Question: Help me please!
I am having this error.
'''
Error: Cannot add or update a child row: a foreign key constraint fails (world.alarmes, CONSTRAINT fk_alarmes_registos1 FOREIGN KEY (idRegisto) REFERENCES registos (idRegisto) ON DELETE NO ACTION ON UPDATE NO ACTION)
'''
I have these tables.

'''
CREATE TABLE 'registos' (
'data_registo' char(10) NOT NULL,
'hora_registo' time NOT NULL,
'idSensor' varchar(8) NOT NULL,
'Temperatura' char(6) DEFAULT NULL,
'Humidade' char(6) DEFAULT NULL,
'pt_orvalho' char(6) DEFAULT NULL,
'idRegisto' int(11) NOT NULL AUTO_INCREMENT,
PRIMARY KEY ('idRegisto','idSensor','data_registo','hora_registo'),
KEY 'fk_registos_sensores1_idx' ('idSensor'),
CONSTRAINT 'fk_registos_sensores1' FOREIGN KEY ('idSensor') REFERENCES 'sensores' ('idSensor') ON DELETE NO ACTION ON UPDATE NO ACTION
)
CREATE TABLE 'alarmes' (
'idAlarme' int(11) NOT NULL AUTO_INCREMENT,
'descricao_alarme' varchar(45) DEFAULT NULL,
'data_criacao' datetime DEFAULT CURRENT_TIMESTAMP,
'idRegisto' int(11) NOT NULL DEFAULT ''0'',
PRIMARY KEY ('idAlarme','idRegisto'),
KEY 'fk_alarmes_registos1_idx' ('idRegisto'),
CONSTRAINT 'fk_alarmes_registos1' FOREIGN KEY ('idRegisto') REFERENCES 'registos' ('idRegisto') ON DELETE NO ACTION ON UPDATE NO ACTION
)
'''
When I do an insert into the table records the error pops up.
'''
insert into registos values ('2014-03-31', '14:03:32', 'BrgTH032', '22.3', '45.3', '9.9', '32');
'''
If I do this:
'''
SET FOREIGN_KEY_CHECKS=0
'''
the next insertion already accepted, but when I try again. back to give the same error.
I've been researching and fails because the registos table references a foreign key from the sensores table. You can't directly insert into a relational table without there being a corresponding entry in the table that is being referenced.
But I don't know how to resolve this.
Help me please.
-------EDIT( I used a trigger to populate the table Alarmes)------------------------
'''
DELIMITER $$
create TRIGGER alerta
BEFORE INSERT ON registos
FOR EACH ROW
begin
Set @tempmax=0;
Set @tempmin=0;
select lim_inf_temp, lim_sup_temp into @tempmin, @tempmax from sensores where idSensor=NEW.idSensor;
Set @maxidAlarme=0;
if (CAST(NEW.Temperatura AS UNSIGNED)<@tempmin) then
SELECT MAX(idAlarme) into @maxidAlarme FROM alarmes;
SET @maxidAlarme=@maxidAlarme+1;
INSERT INTO alarmes(idAlarme,descricao_alarme, idRegisto) VALUES (@maxidAlarme,"temperatura inserida inferior ao normal",New.idRegisto);
end if;
if (CAST(NEW.Temperatura AS UNSIGNED)>@tempmax) then
SELECT MAX(idAlarme) into @maxidAlarme FROM alarmes;
SET @maxidAlarme=@maxidAlarme+1;
INSERT INTO alarmes(idAlarme,descricao_alarme, idRegisto) VALUES (@maxidAlarme,"temperatura inserida superior ao normal",New.idRegisto);
end if;
end $$;
DELIMITER ;
'''
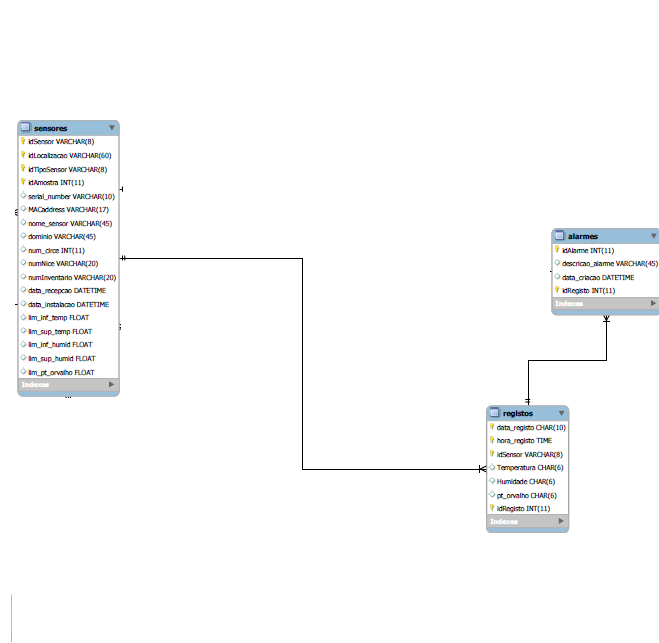
Answer: You are trying to insert more values into the table than allowed 7 (seven) but 6 (six) expected.
Please, include the columns that you are inserting to in an 'insert' query.
There are in this table but one is an so there should be in the insert query.
'''
CREATE TABLE 'registos' (
'data_registo' char(10) NOT NULL,
'hora_registo' time NOT NULL,
'idSensor' varchar(8) NOT NULL,
'Temperatura' char(6) DEFAULT NULL,
'Humidade' char(6) DEFAULT NULL,
'pt_orvalho' char(6) DEFAULT NULL,
'idRegisto' int(11) NOT NULL AUTO_INCREMENT,
PRIMARY KEY ('idRegisto','idSensor','data_registo','hora_registo'),
KEY 'fk_registos_sensores1_idx' ('idSensor'),
CONSTRAINT 'fk_registos_sensores1
'''
Here is the 'insert' query:
'''
insert into registos values ('2014-03-31', '14:03:32', 'BrgTH032', '22.3', '45.3', '9.9', '32');
'''
There are values but you would expect the query to look like (columns added):
'''
insert into registos (data_registo, hora_registo, idSensor, Temperatura, Humidade, pt_orvalho)
values ('2014-03-31', '14:03:32', 'BrgTH032', '22.3', '45.3', '9.9', '32');
'''
I suggest that the query should be:
'''
insert into registos (data_registo, hora_registo, idSensor, Temperatura, Humidade, pt_orvalho)
values ('2014-03-31', '14:03:32', 'BrgTH032', '22.3', '45.3', '9.9');
'''
The trigger on 'registos' must be an trigger to pick up the NEW 'idRegisto' value.
'''
create TRIGGER alerta
AFTER INSERT ON registos
FOR EACH ROW
begin
'''